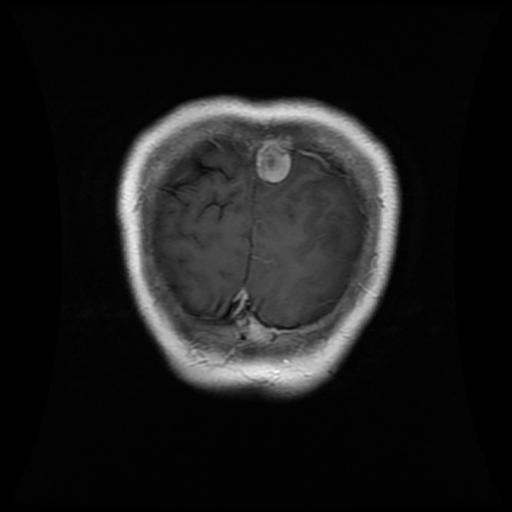
Label: glioma